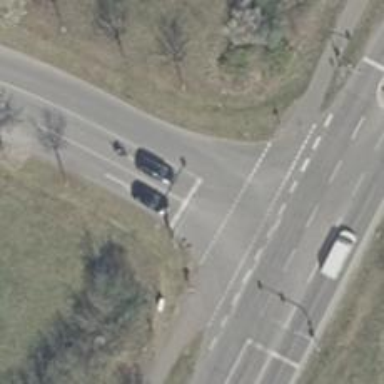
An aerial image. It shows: Road with traffic signals.